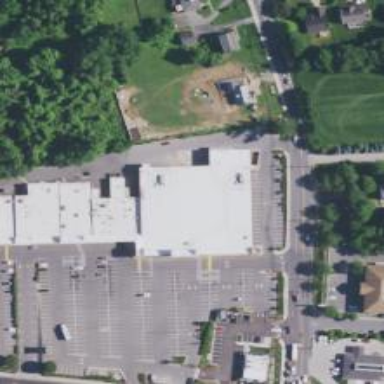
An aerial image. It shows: Supermarket.